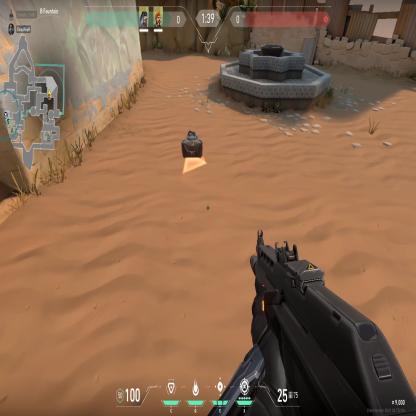
Label: dropped spike